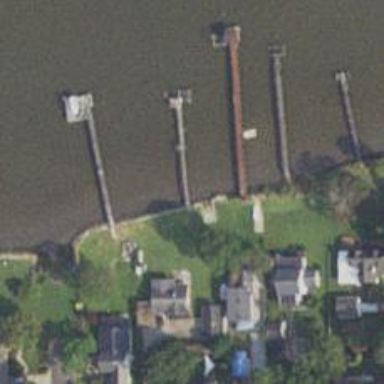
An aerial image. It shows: Man-made pier.